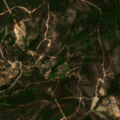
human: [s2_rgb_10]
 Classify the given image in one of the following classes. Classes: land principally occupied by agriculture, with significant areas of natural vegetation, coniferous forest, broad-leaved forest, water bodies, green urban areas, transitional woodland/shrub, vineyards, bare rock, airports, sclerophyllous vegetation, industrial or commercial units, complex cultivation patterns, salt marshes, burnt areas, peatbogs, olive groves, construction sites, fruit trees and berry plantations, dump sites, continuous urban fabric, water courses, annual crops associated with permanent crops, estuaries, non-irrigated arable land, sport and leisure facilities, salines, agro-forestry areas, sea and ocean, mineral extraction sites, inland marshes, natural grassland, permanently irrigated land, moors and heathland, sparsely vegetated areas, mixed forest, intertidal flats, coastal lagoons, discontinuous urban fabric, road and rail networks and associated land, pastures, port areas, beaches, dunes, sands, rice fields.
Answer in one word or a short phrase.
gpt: land principally occupied by agriculture, with significant areas of natural vegetation, coniferous forest, transitional woodland/shrub